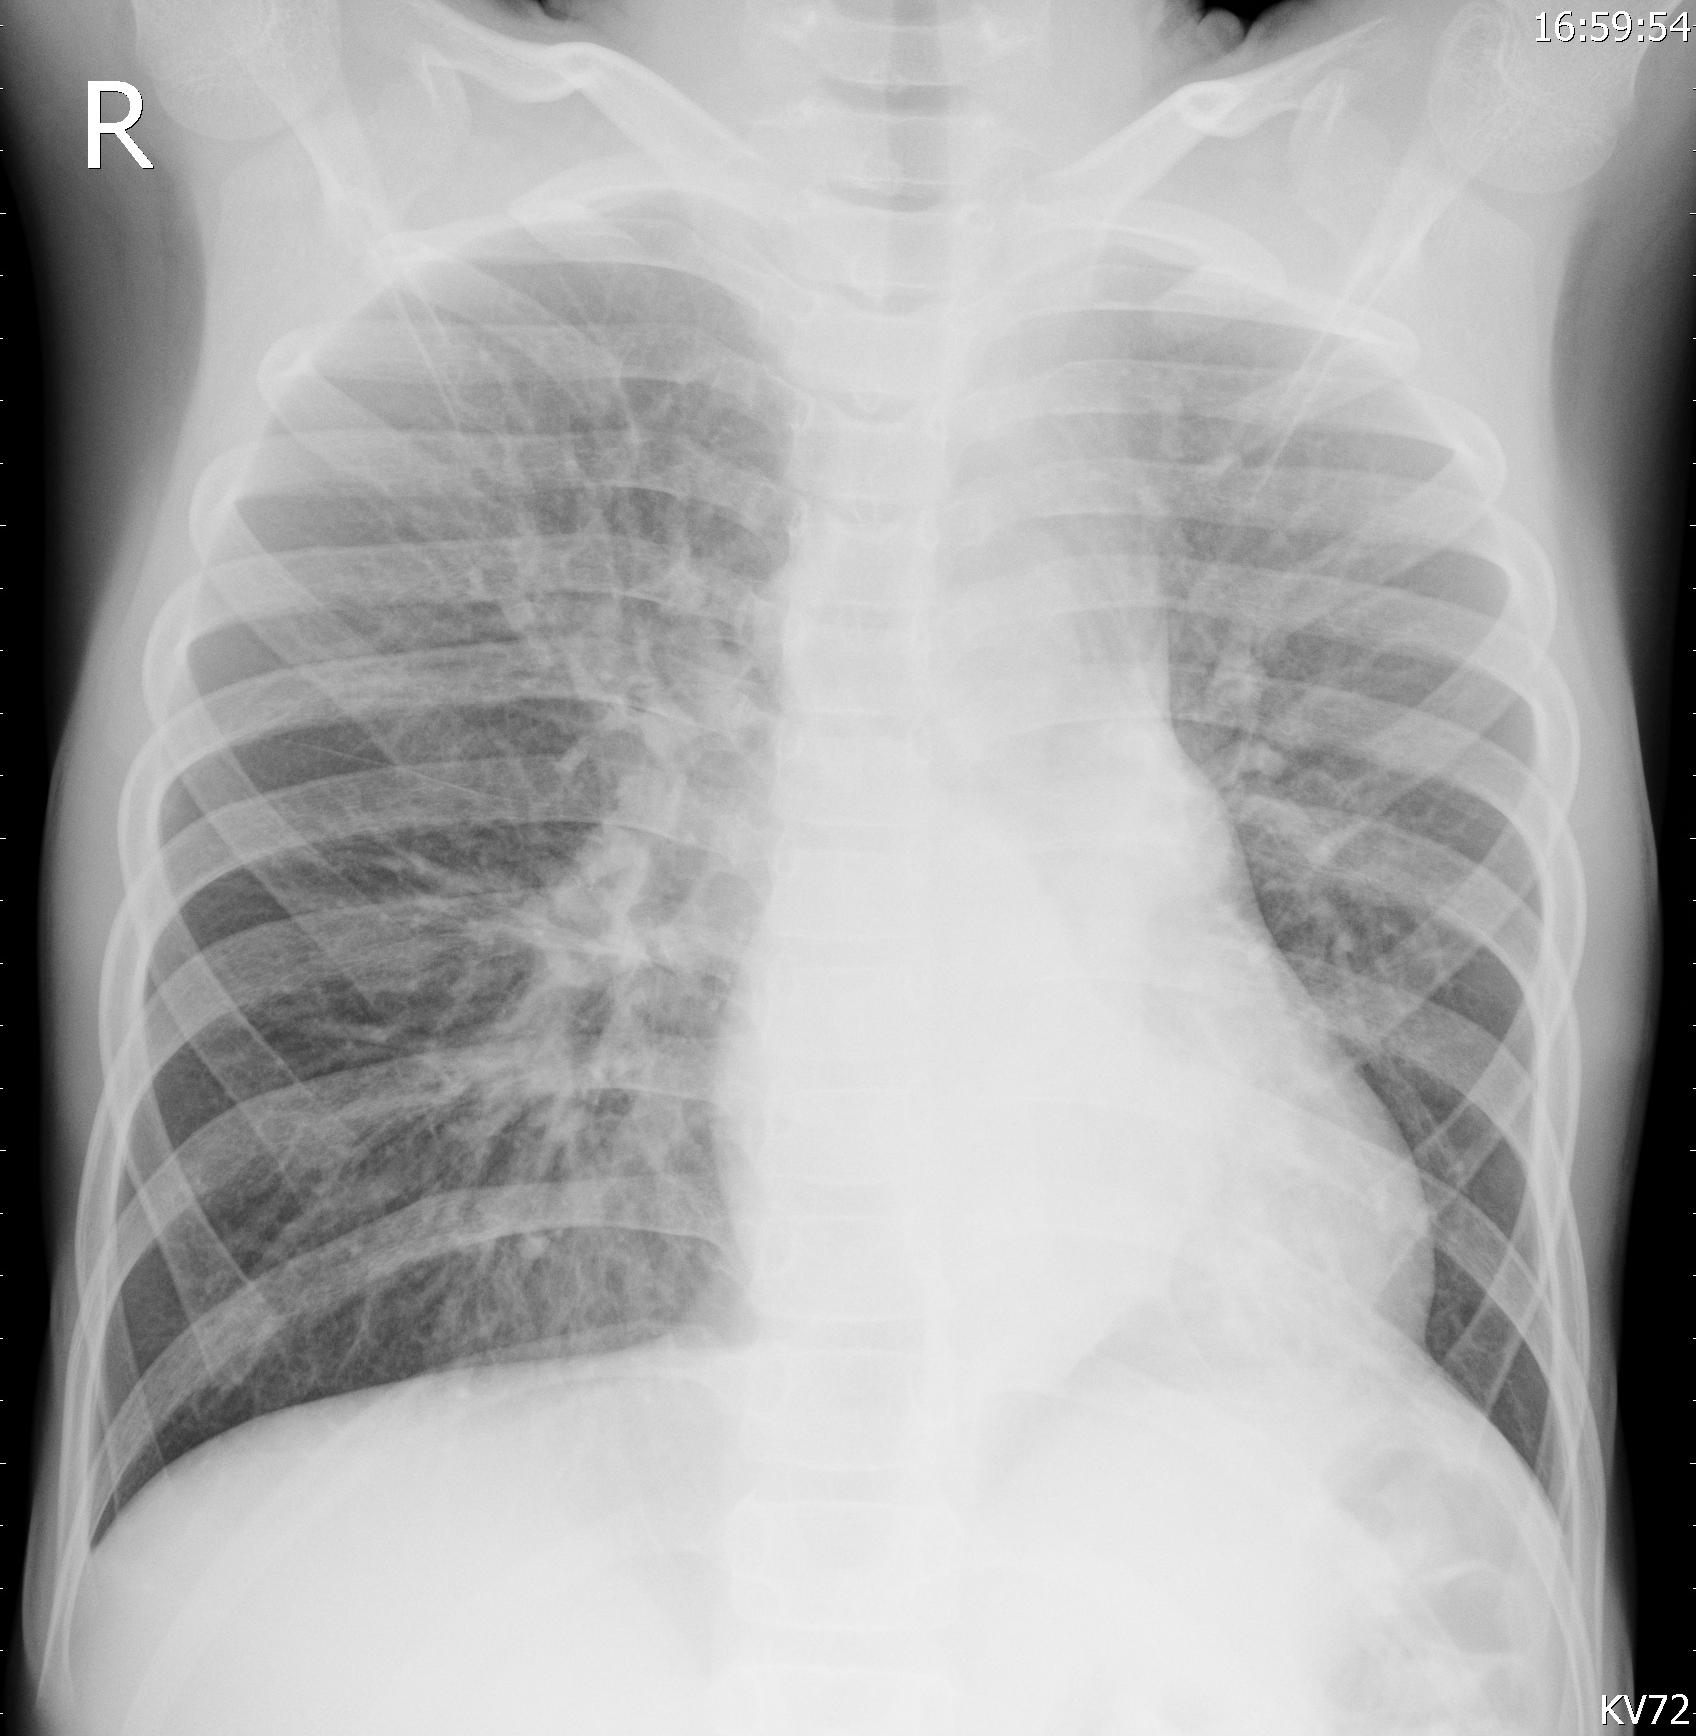
Diagnosis: PNEUMONIA